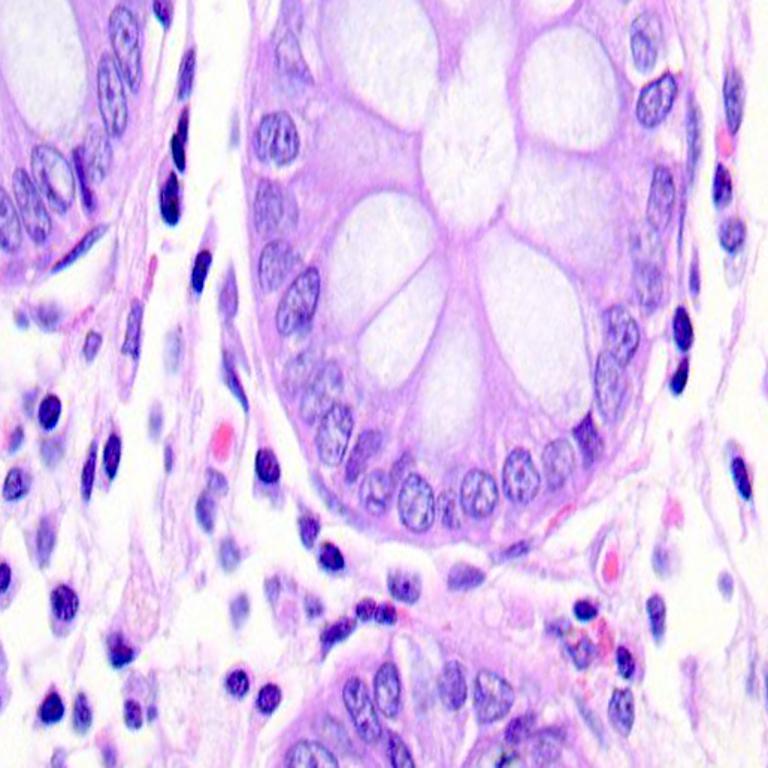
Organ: colon
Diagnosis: benign